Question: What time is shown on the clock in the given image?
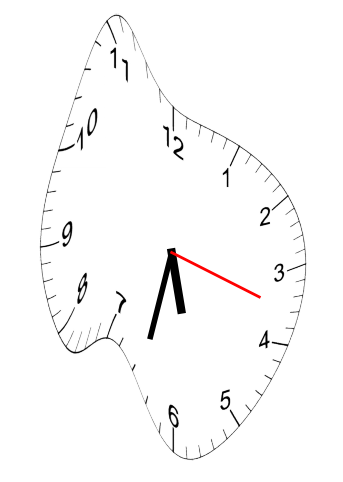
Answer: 05:32:18